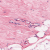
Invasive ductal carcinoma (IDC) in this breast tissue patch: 0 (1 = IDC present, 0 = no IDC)